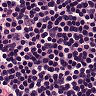
Metastatic tissue present: no